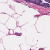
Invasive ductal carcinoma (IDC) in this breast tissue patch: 0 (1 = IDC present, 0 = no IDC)